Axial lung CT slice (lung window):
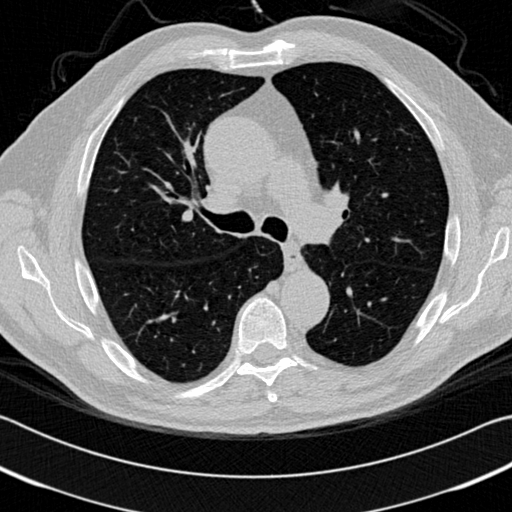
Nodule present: no